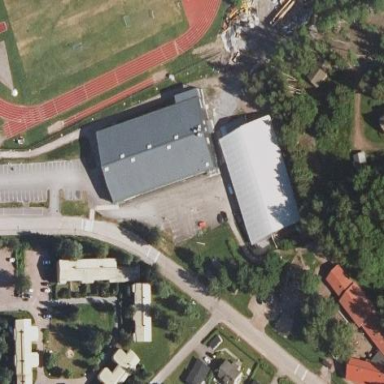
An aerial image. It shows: Sports centre building.